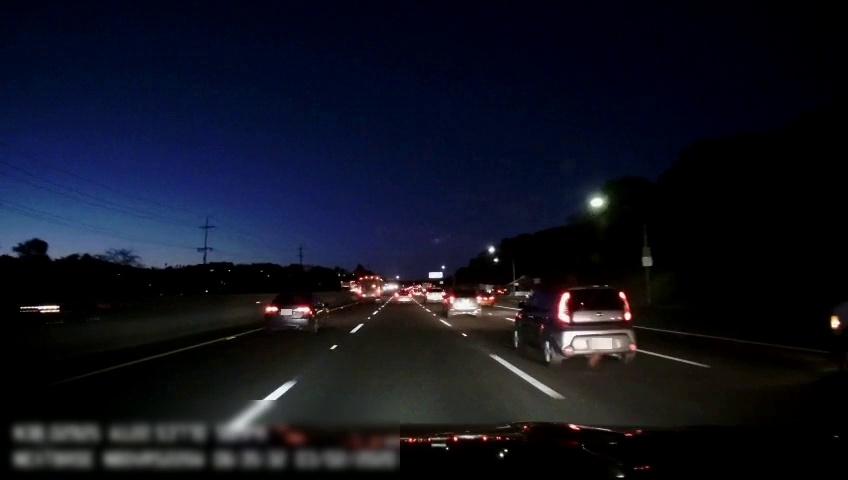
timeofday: Night
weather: Other
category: Drivable Space
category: Vehicles | Bus
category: Vehicles | Car
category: Vehicles | Truck
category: Vehicles | SUV
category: Vehicles | Car
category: Vehicles | Car
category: Vehicles | Car
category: Vehicles | Car
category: Vehicles | SUV
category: Lanes | Alternate Lane
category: Lanes | Current Lane
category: Lanes | Current Lane
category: Lanes | Alternate Lane
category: Lanes | Alternate Lane